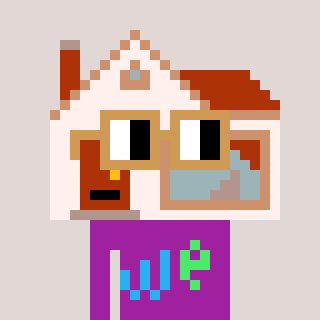
a pixel art character with square brown glasses, a house-shaped head and a magenta-colored body on a warm background